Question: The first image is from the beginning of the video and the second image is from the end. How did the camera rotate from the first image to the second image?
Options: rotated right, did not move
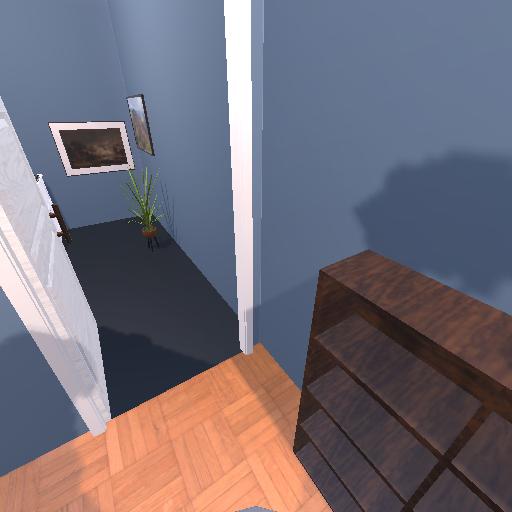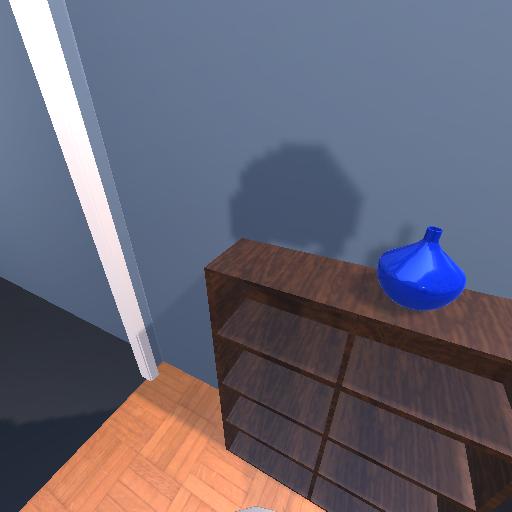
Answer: rotated right